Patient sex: M
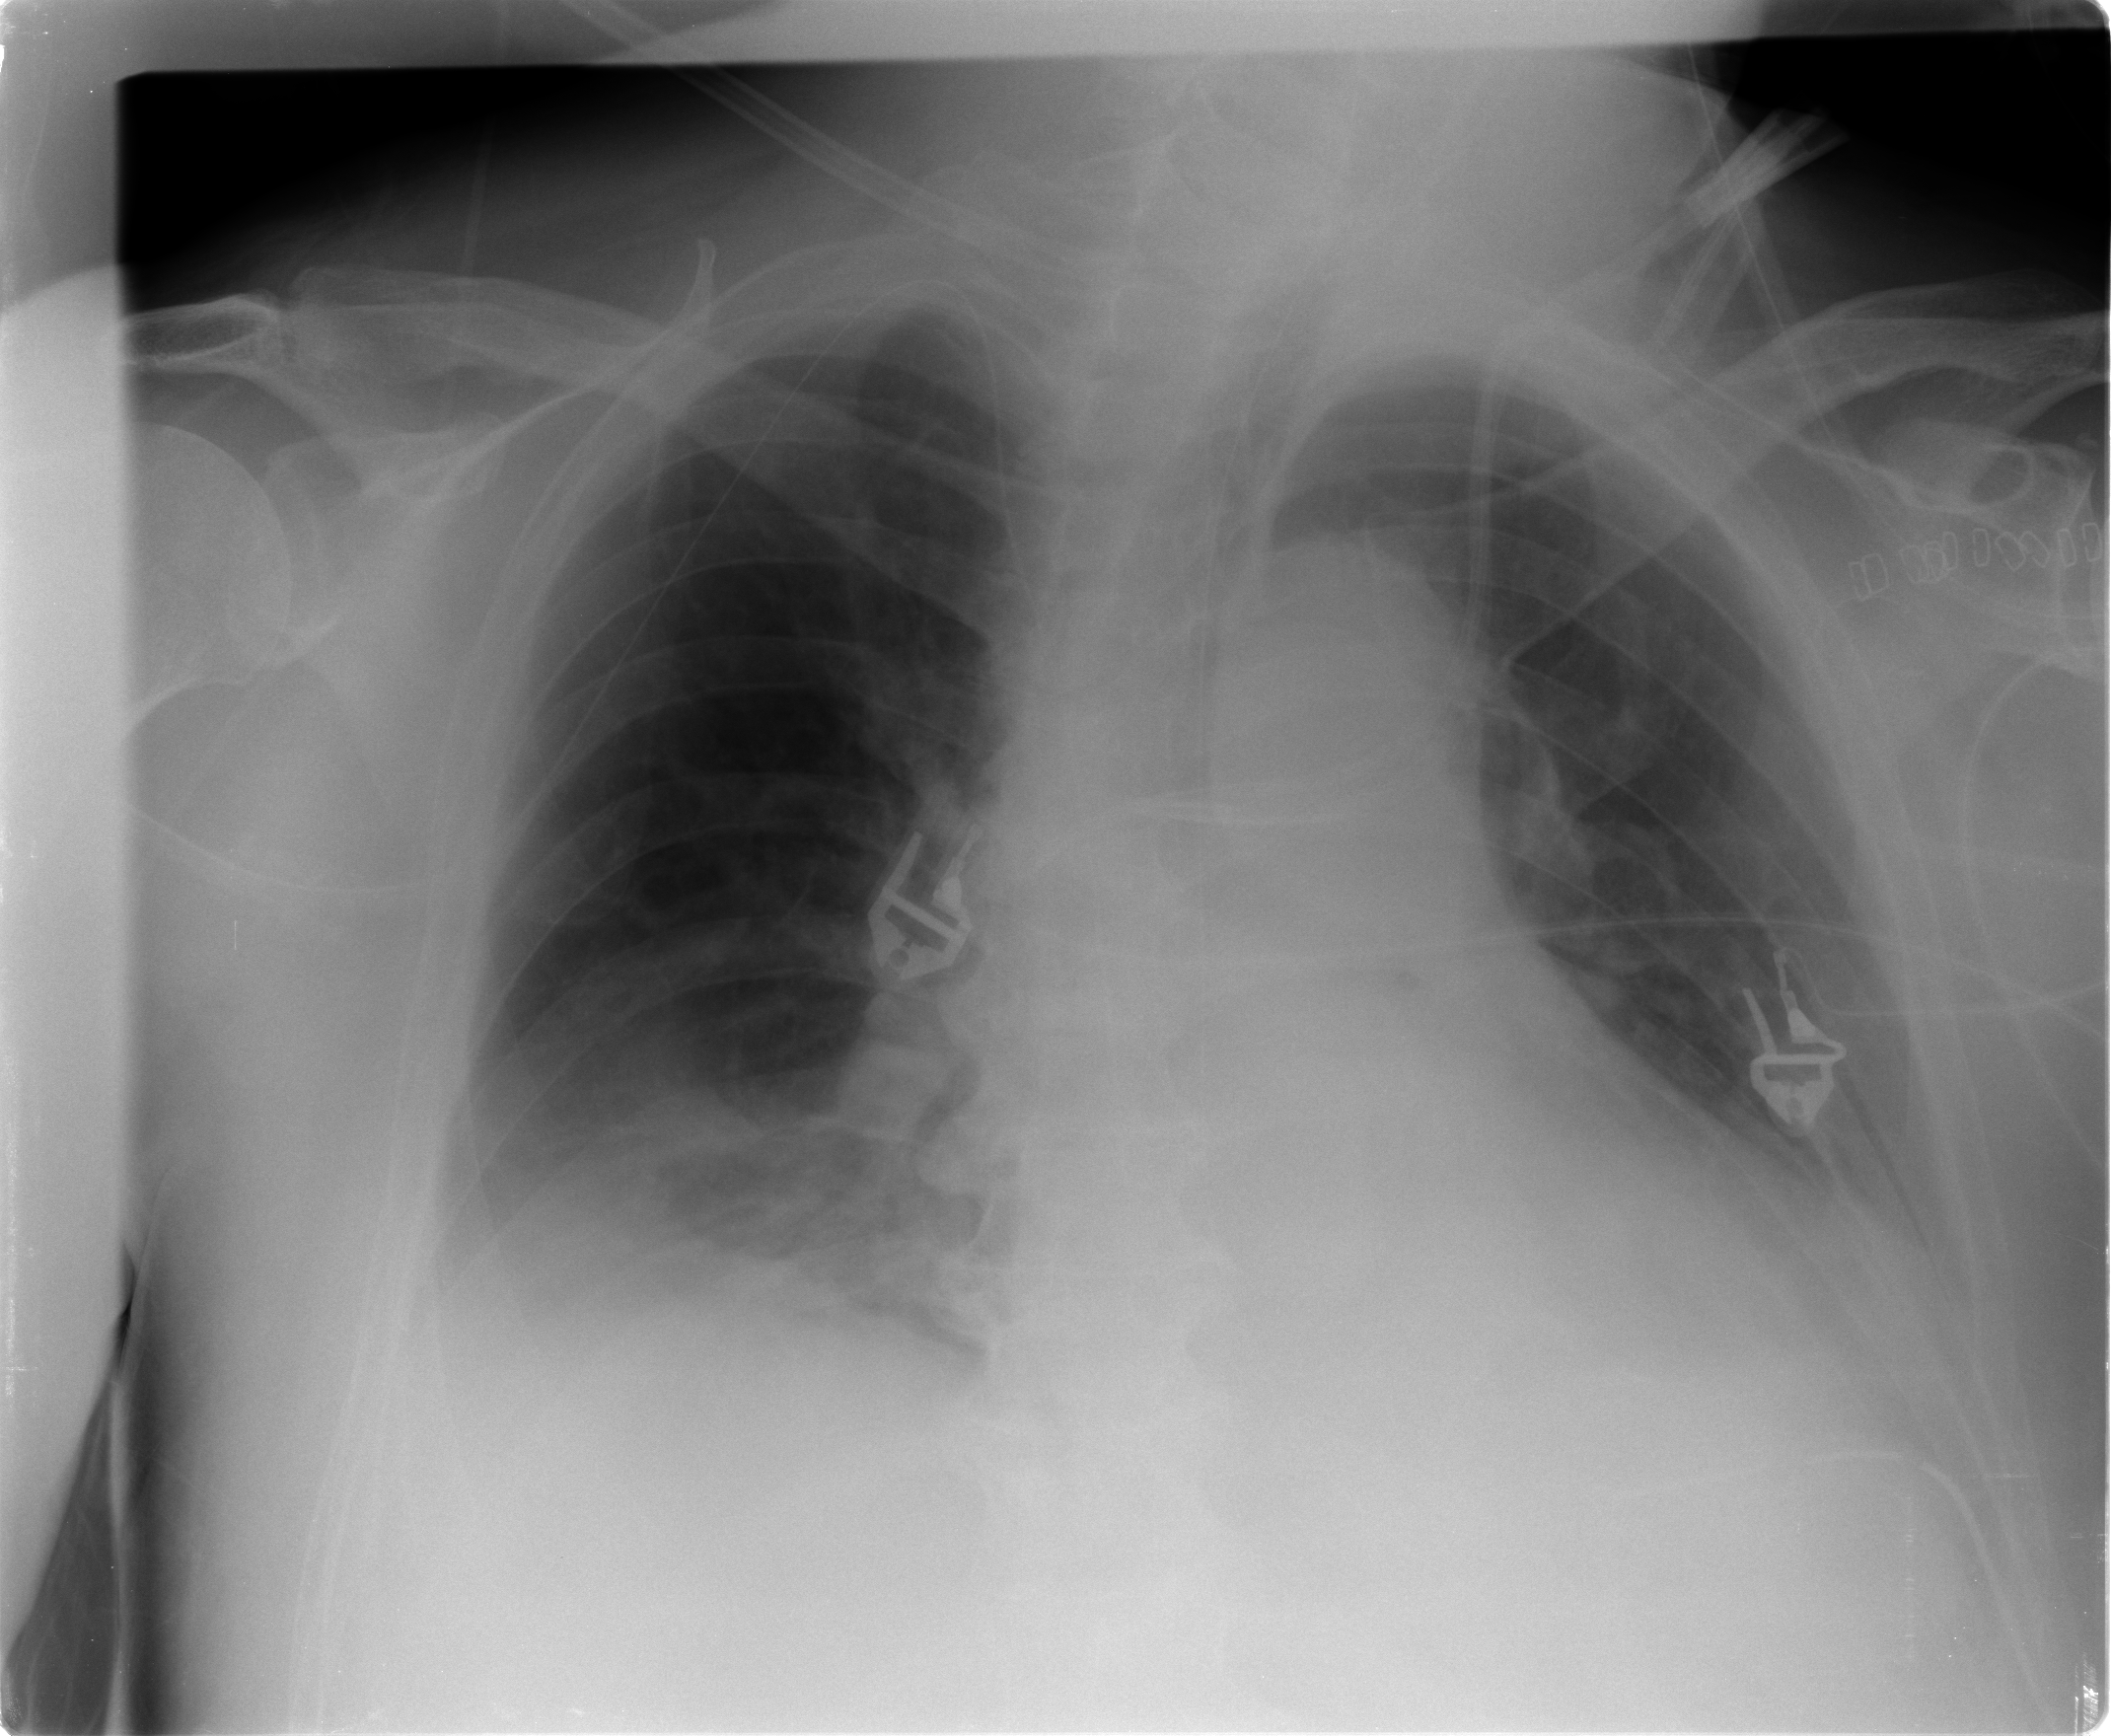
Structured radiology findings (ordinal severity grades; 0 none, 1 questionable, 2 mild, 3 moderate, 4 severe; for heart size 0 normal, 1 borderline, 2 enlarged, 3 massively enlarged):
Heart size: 2
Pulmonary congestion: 0
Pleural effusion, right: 2
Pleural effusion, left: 1
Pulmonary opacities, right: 0
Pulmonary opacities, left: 0
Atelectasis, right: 2
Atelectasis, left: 1